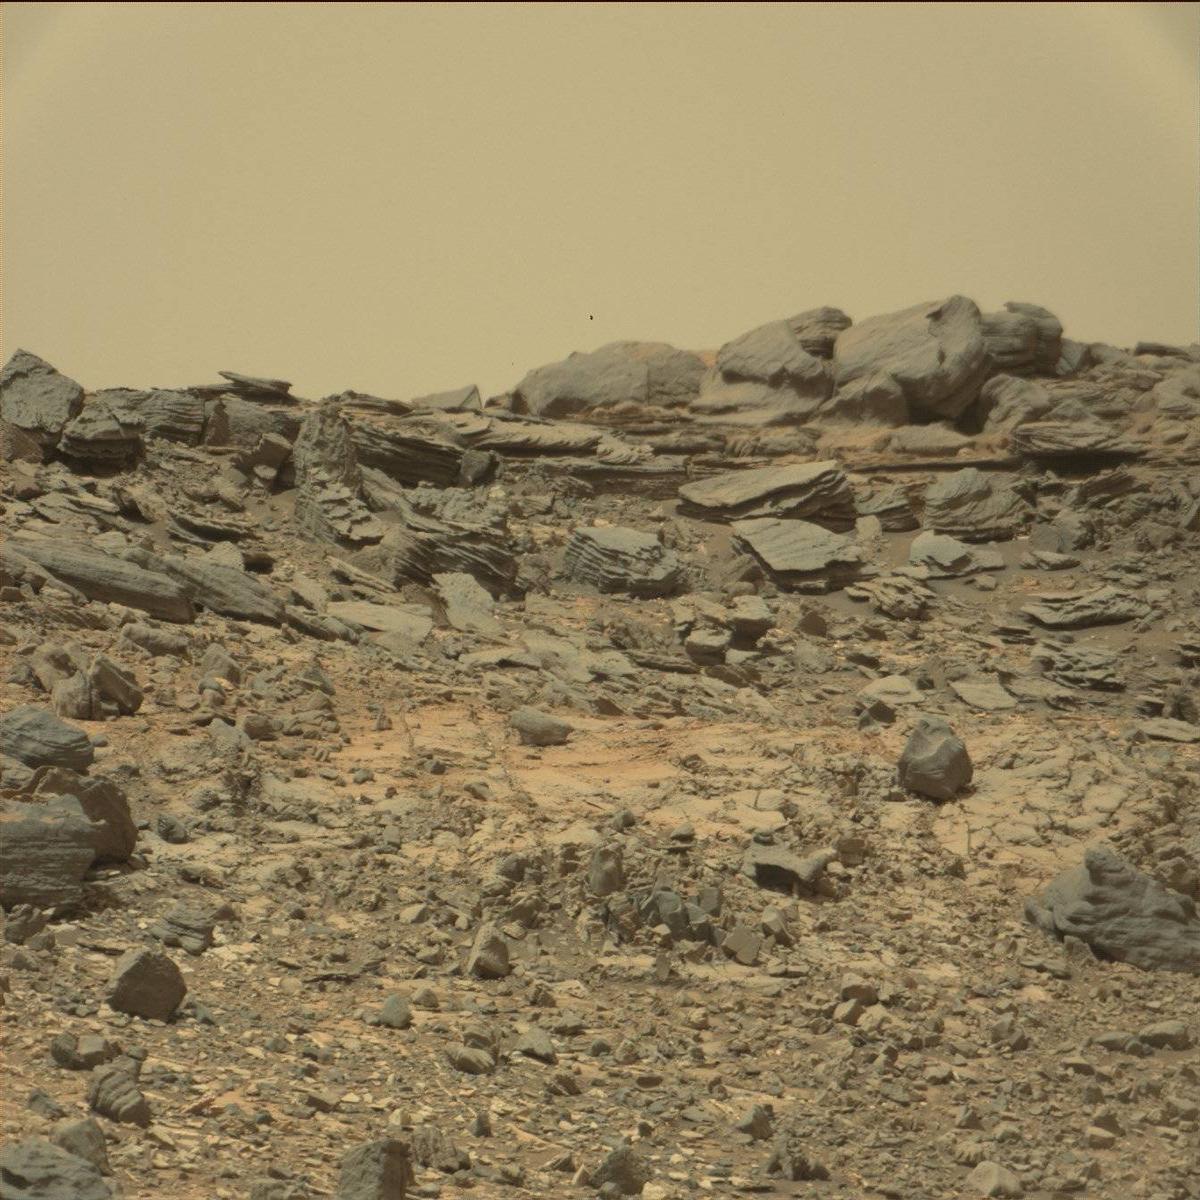
Terrain classes present: Bedrock, Rock, Sand / Soil, Sky